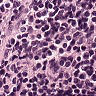
Metastatic tissue present: no